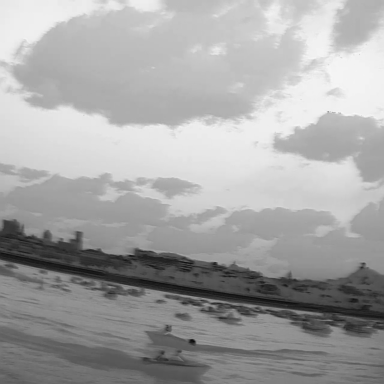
There are two canoes in the infrared image.